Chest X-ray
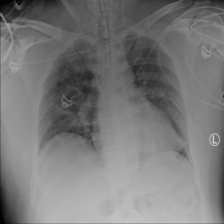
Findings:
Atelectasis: positive
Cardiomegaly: negative
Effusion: negative
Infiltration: negative
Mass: negative
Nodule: negative
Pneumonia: negative
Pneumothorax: negative
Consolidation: negative
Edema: negative
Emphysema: negative
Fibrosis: negative
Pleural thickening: negative
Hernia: negative